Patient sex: M
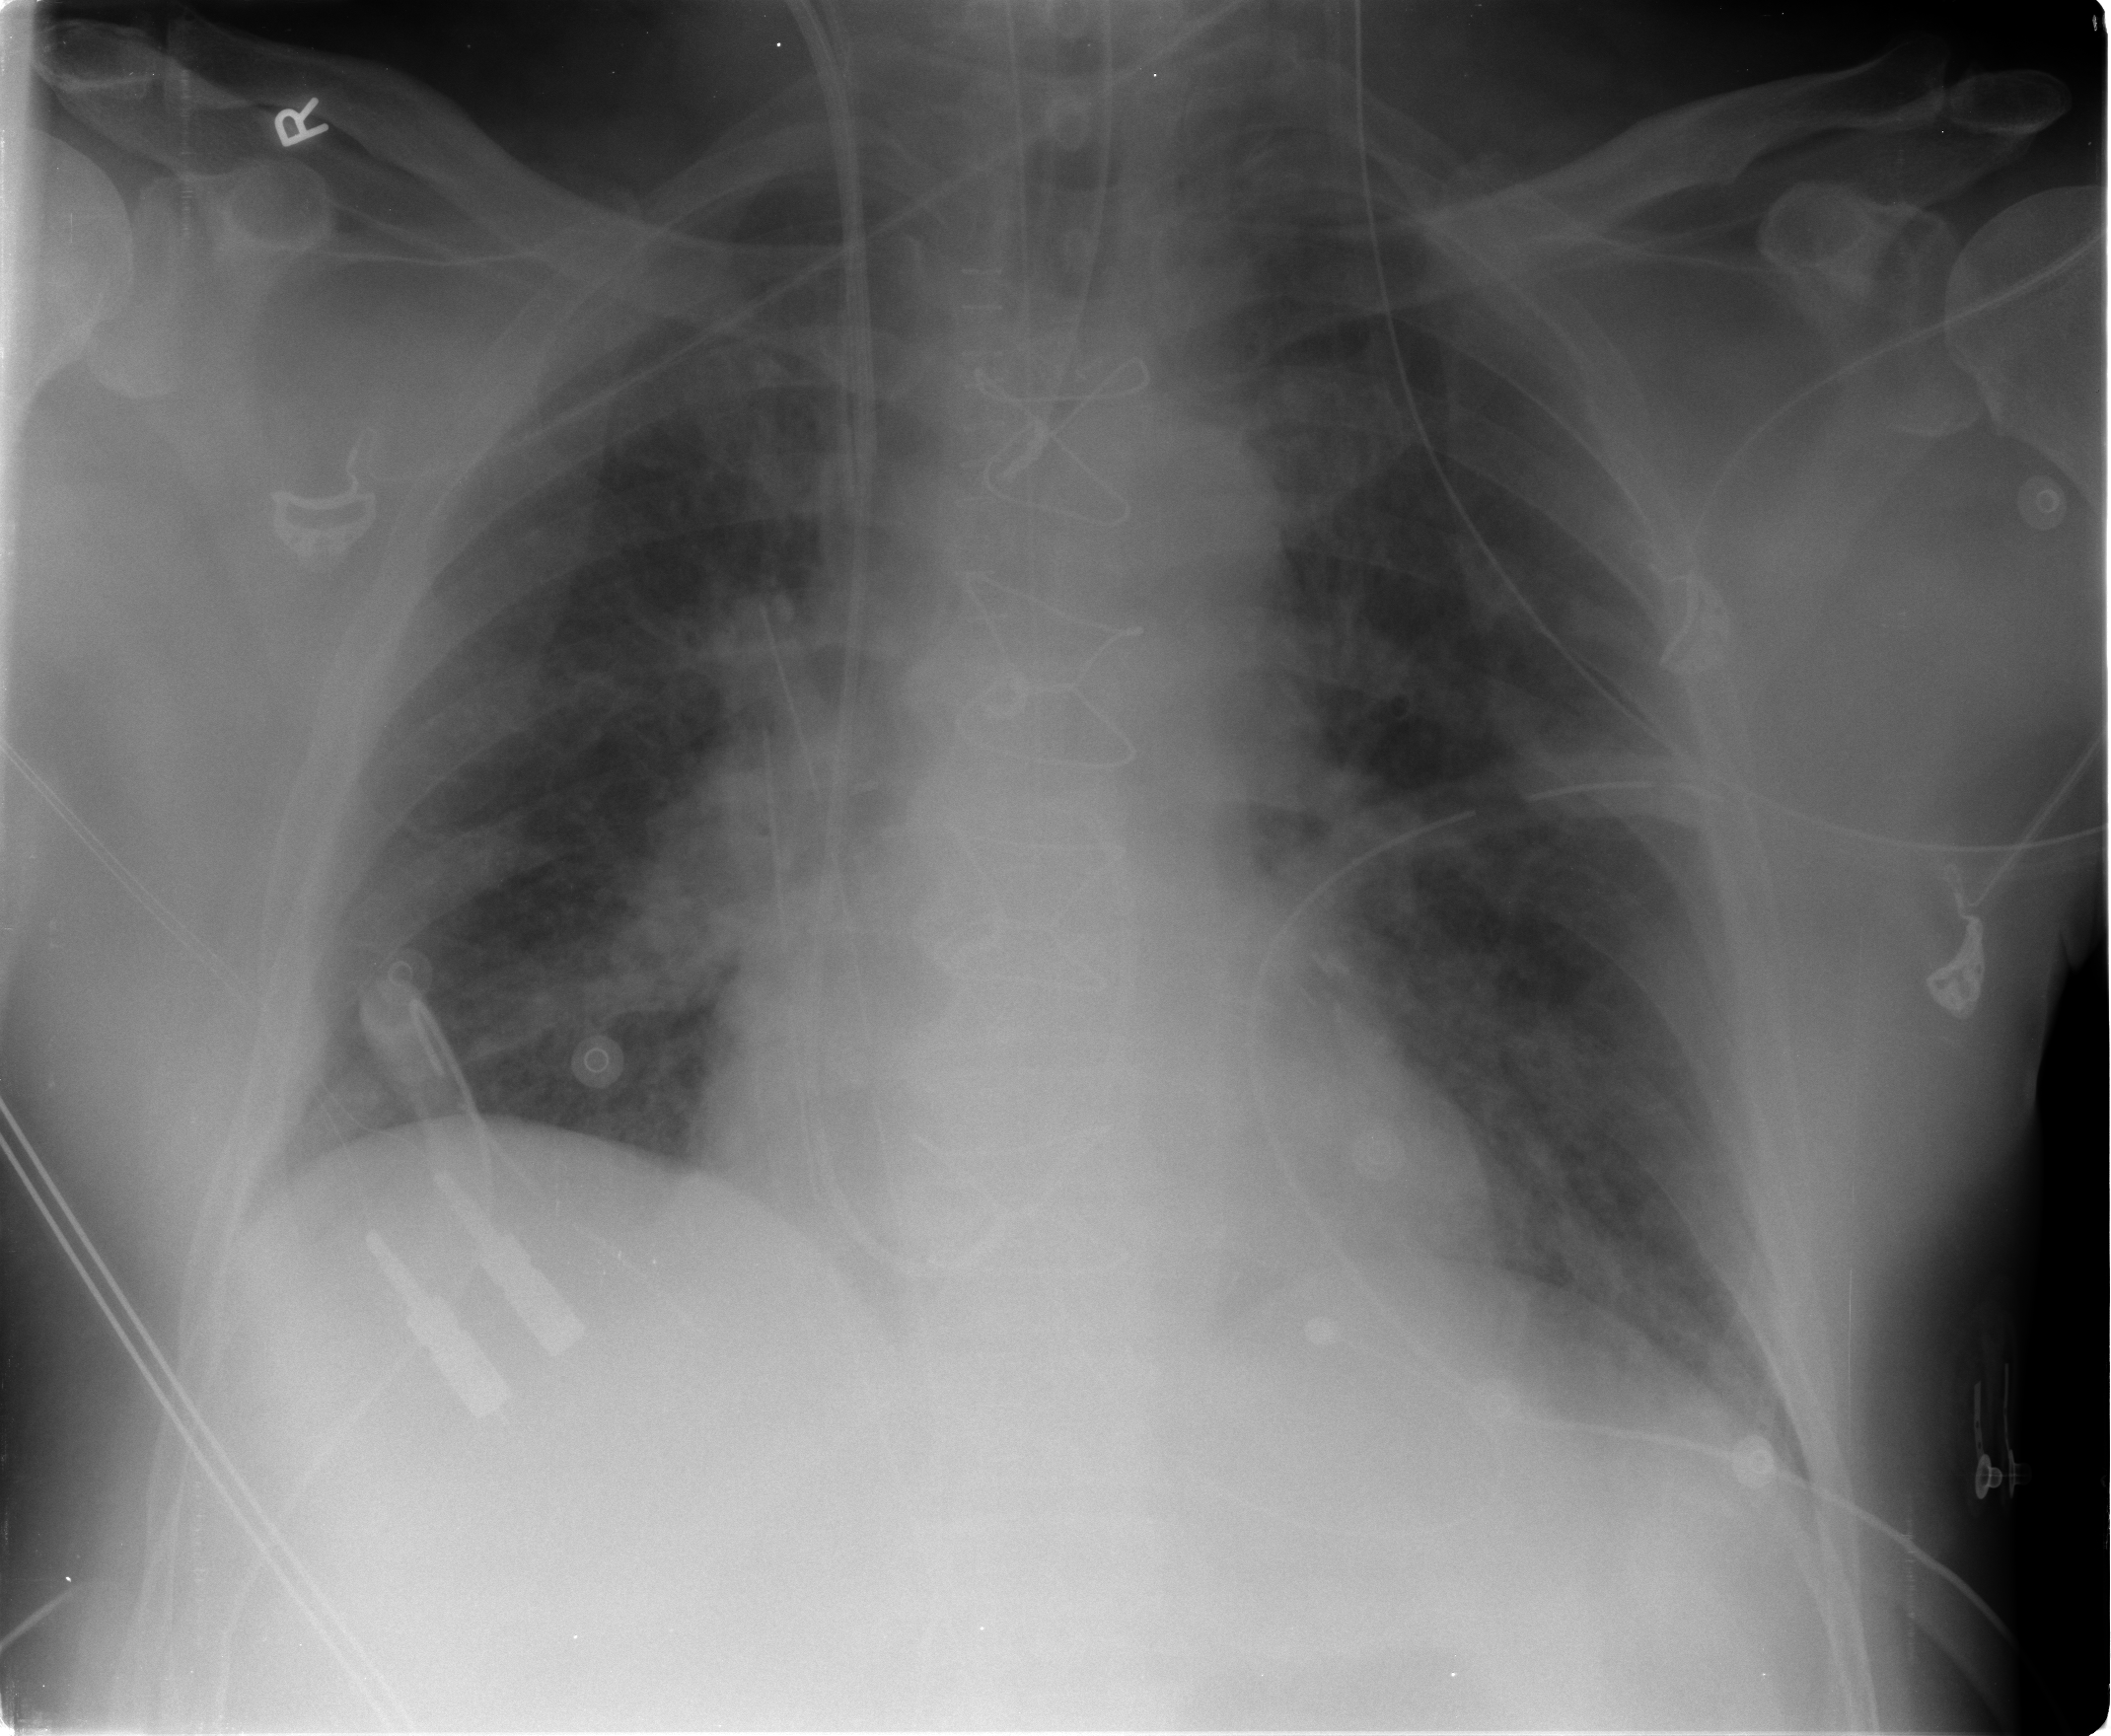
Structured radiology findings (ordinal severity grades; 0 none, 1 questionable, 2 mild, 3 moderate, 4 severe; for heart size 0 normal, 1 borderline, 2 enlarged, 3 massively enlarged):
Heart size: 0
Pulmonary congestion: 3
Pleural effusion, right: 0
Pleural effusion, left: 0
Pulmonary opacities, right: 0
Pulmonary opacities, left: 0
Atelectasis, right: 2
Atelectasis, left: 2